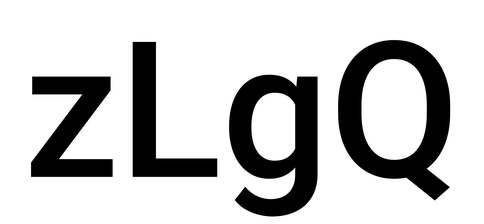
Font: Roboto_Medium